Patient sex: F
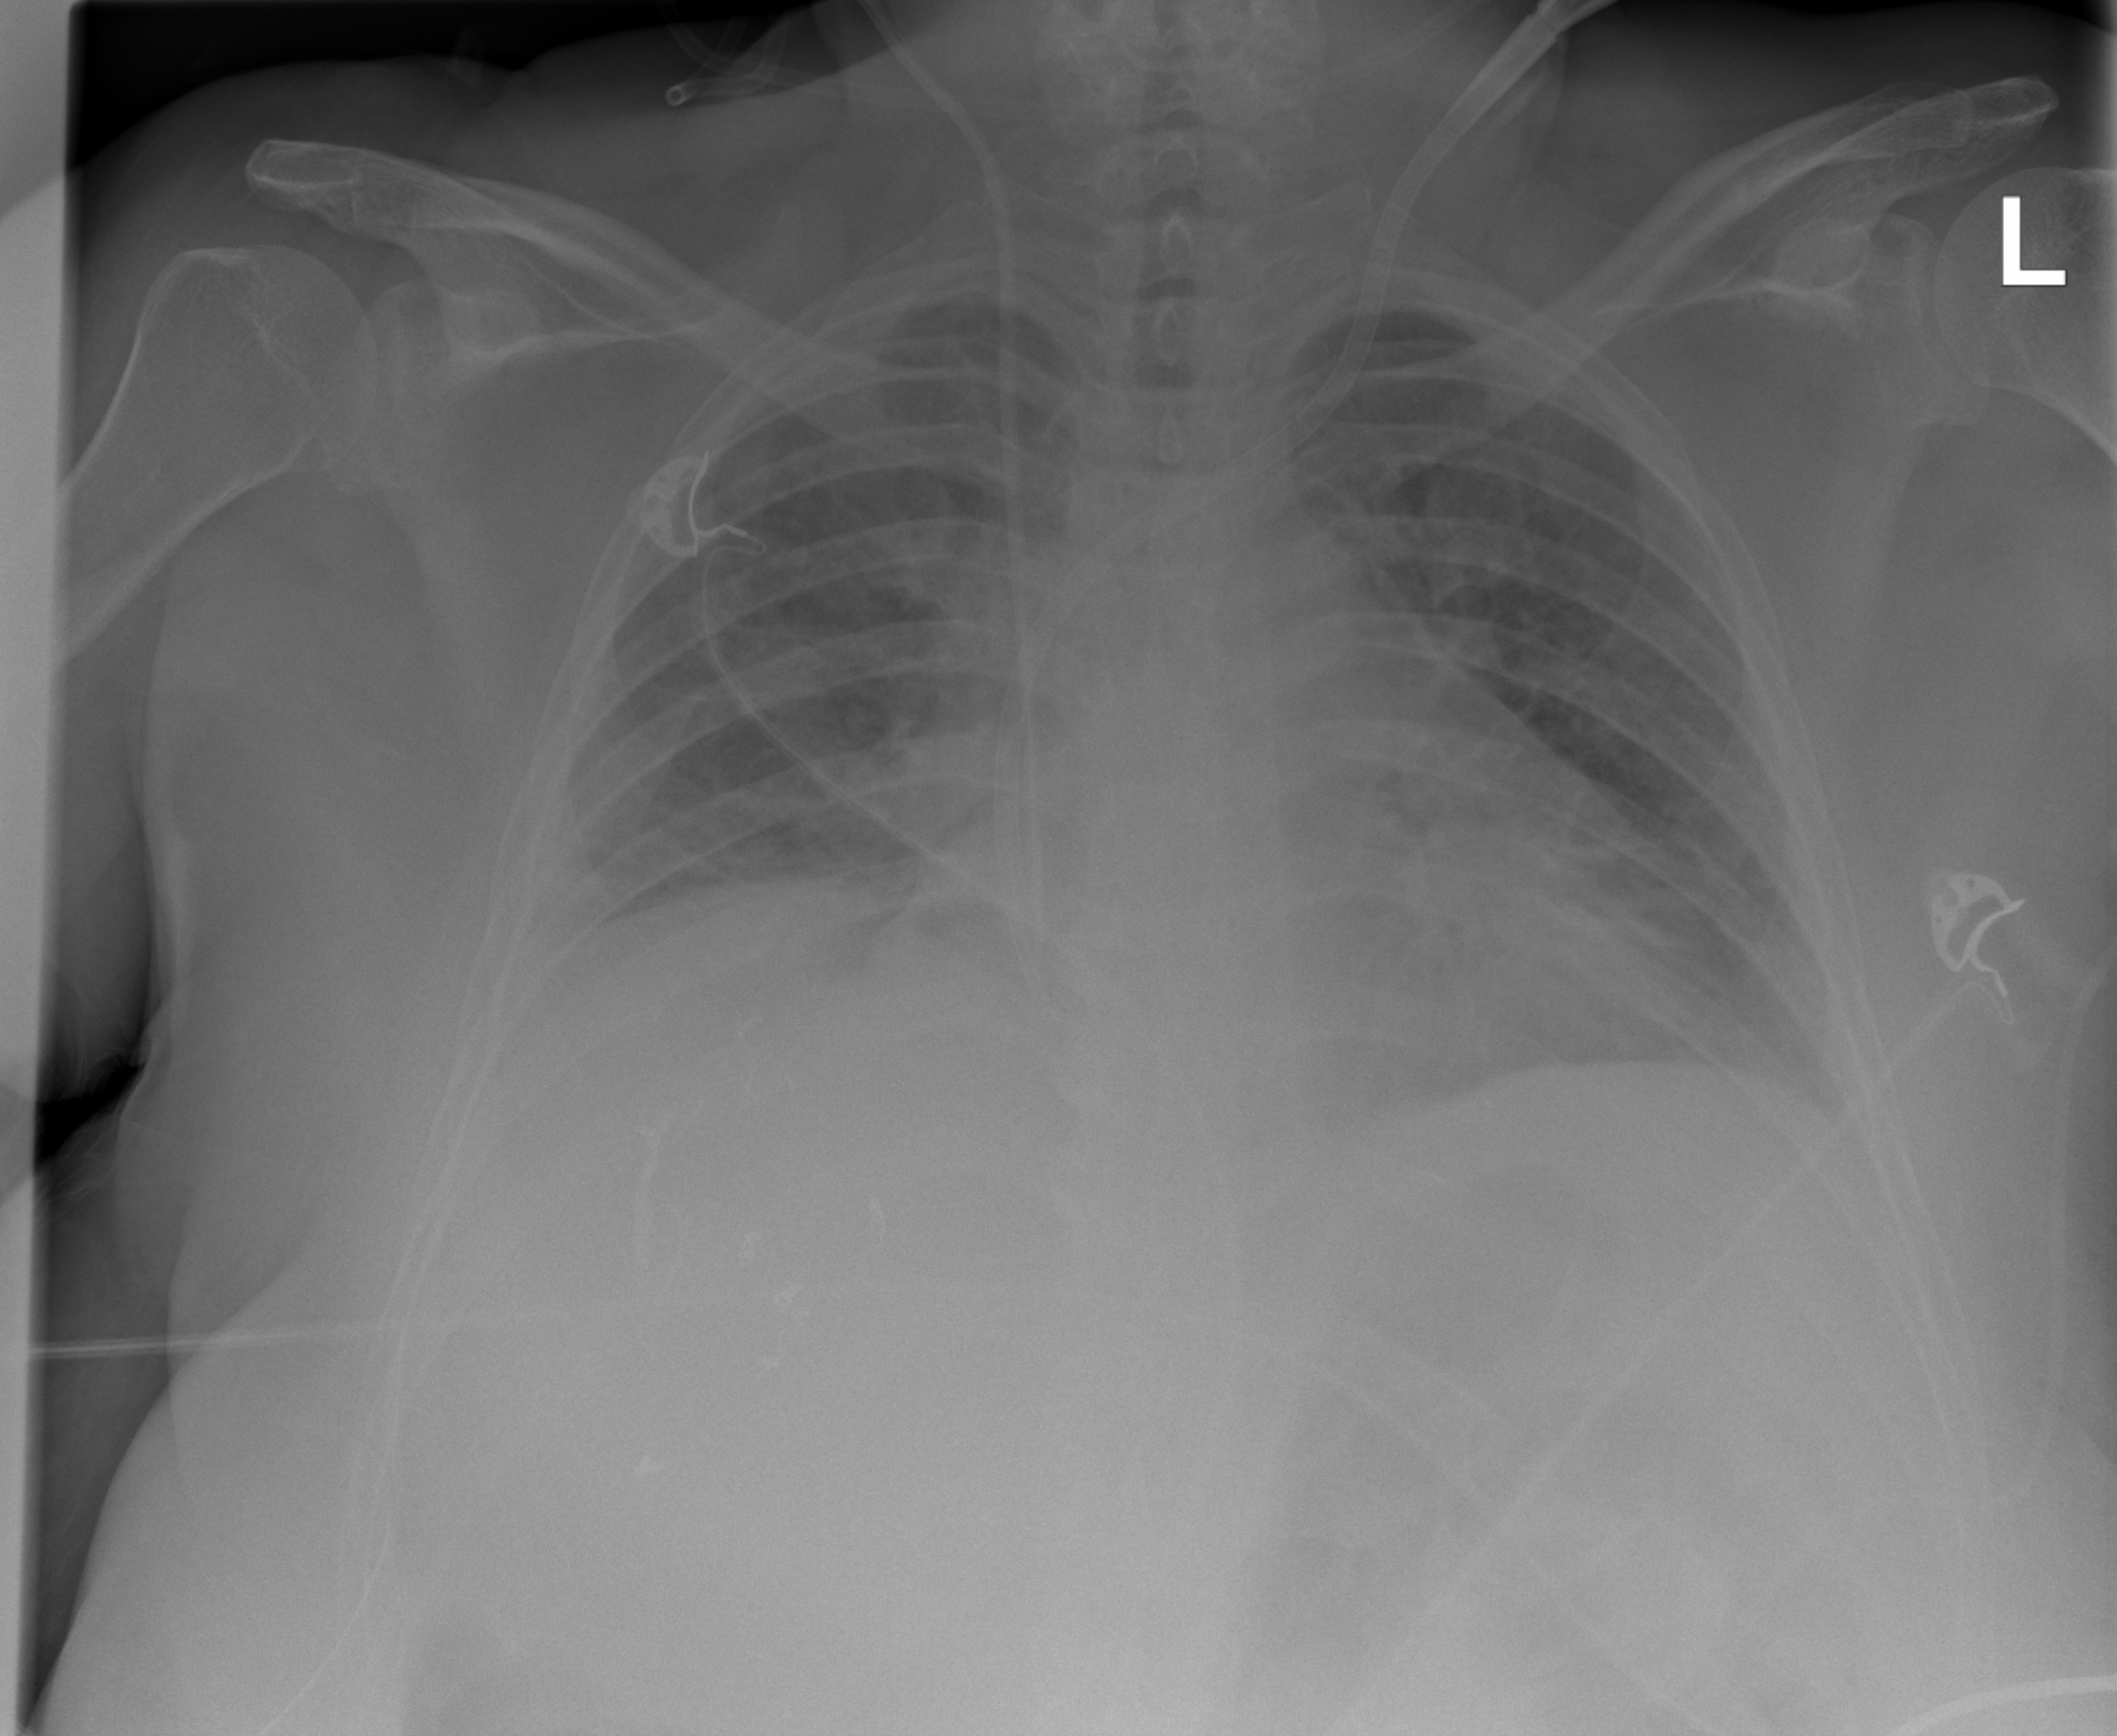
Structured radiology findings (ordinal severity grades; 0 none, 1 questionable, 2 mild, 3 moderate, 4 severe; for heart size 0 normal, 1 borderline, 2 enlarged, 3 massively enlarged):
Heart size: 1
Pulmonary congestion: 2
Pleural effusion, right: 2
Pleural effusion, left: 2
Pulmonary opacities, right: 2
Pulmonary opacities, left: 2
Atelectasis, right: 2
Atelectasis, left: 2